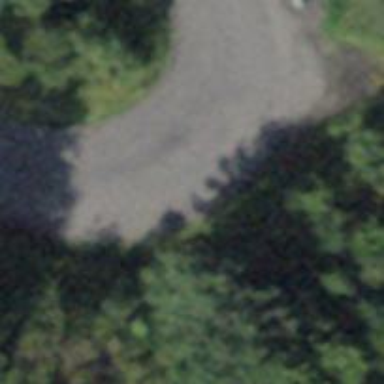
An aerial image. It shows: Unclassified road with asphalt surface.